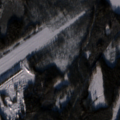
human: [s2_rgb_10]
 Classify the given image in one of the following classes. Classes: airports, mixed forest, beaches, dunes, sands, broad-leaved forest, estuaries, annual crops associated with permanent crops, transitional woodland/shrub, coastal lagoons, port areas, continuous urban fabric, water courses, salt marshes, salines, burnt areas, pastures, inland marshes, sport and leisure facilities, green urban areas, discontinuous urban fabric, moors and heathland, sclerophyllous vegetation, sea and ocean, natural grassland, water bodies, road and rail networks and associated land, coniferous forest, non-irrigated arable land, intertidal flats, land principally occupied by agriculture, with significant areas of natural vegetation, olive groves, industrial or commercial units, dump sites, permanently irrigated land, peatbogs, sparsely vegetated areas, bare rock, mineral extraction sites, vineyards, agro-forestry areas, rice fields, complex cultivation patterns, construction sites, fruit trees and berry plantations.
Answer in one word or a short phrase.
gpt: airports, coniferous forest, transitional woodland/shrub